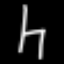
Label: chair